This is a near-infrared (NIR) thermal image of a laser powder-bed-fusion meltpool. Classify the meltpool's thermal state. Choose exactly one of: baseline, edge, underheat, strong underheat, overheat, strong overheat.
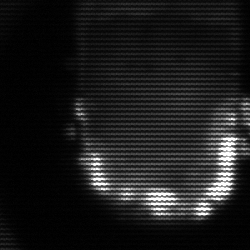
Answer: baseline